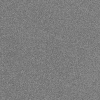
Atmospheric dust classification: dusty